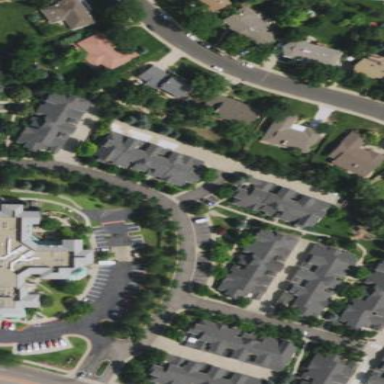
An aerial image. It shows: Condominium within residential area.